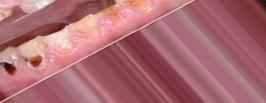
Condition: Caries